Aerial crown-view tile of a tropical tree (Barro Colorado Island, Panama), acquired 20240716:
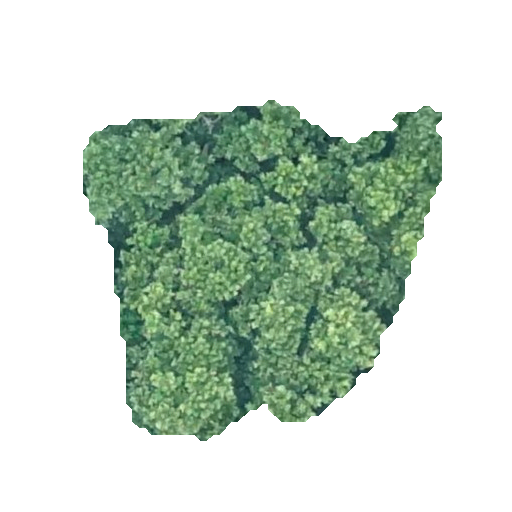
Species: Anacardium excelsum
GBIF accepted scientific name: Anacardium excelsum
Crown area: 137.851 m²